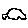
Label: car